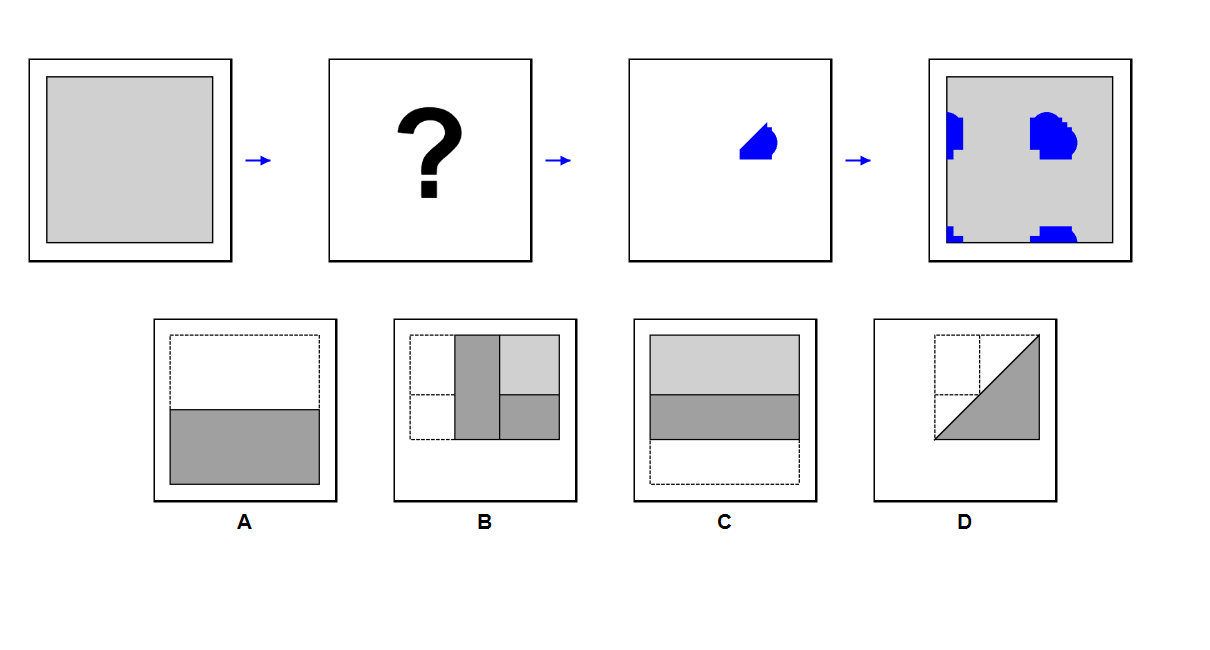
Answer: A